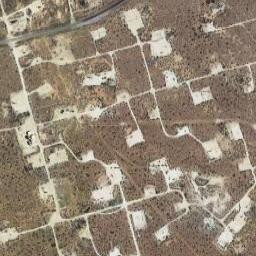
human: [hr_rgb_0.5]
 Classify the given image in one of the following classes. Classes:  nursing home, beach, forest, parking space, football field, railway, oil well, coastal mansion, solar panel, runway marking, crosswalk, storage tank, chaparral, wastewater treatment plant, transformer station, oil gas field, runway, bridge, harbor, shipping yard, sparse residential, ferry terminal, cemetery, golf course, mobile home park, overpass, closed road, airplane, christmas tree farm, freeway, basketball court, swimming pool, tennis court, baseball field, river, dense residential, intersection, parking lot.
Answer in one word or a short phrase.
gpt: oil gas field